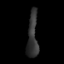
Tissue: skin
Cell type: Others
Senescence score: 0.7183
Nuclear area (px): 455
Mean DAPI intensity: 52.8